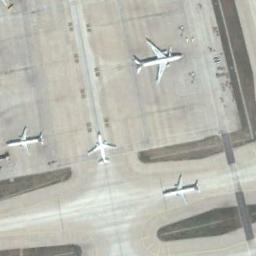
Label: airplane